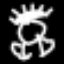
Label: angel